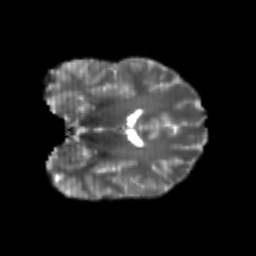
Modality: T2w
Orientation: coronal
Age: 20
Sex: male
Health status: healthy
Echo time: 0.074 s